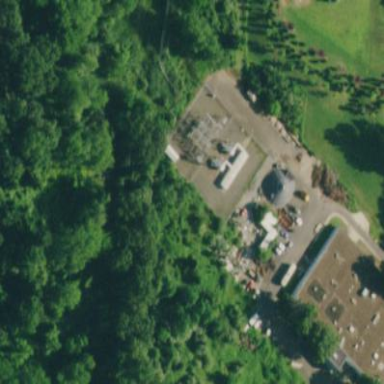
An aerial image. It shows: Industrial substation building.